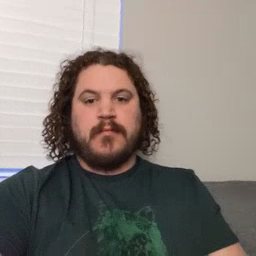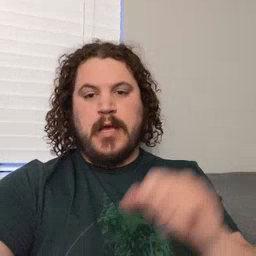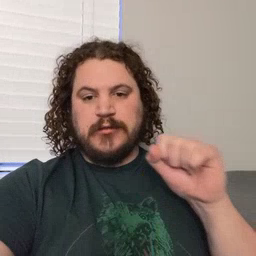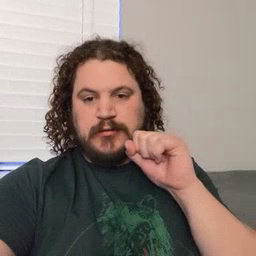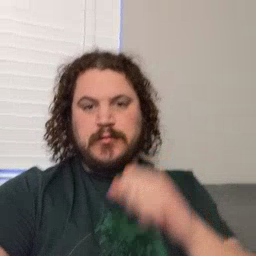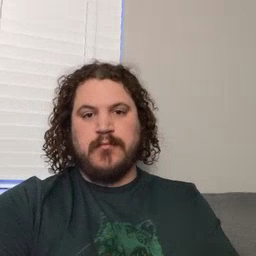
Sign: carrot